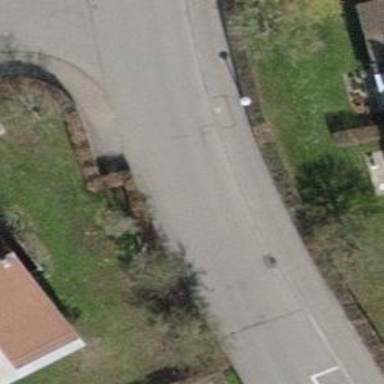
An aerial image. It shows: Kerb barrier.